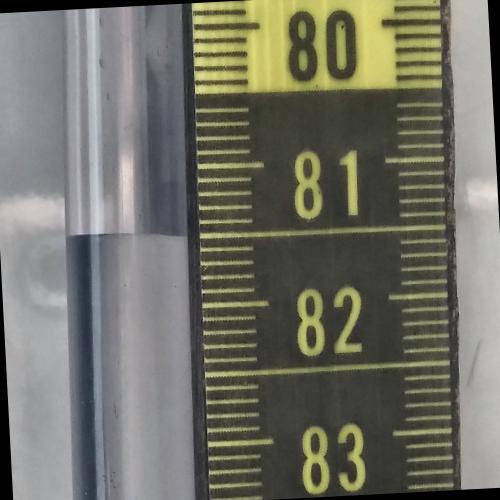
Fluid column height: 81.5 cm